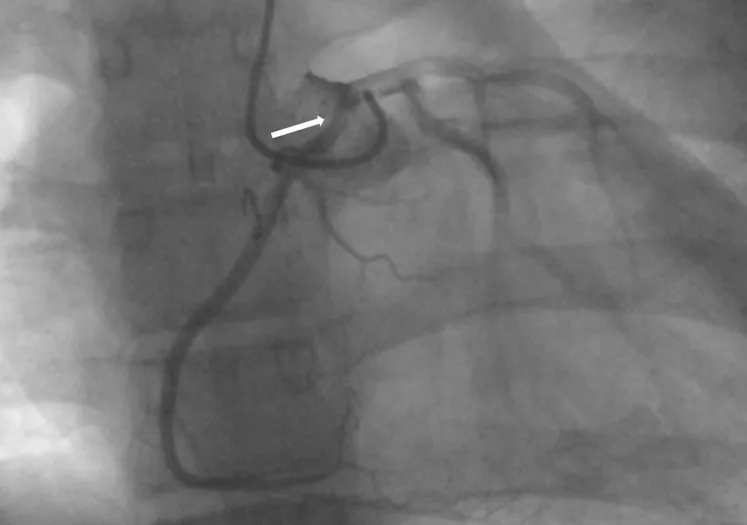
Catheter coronary angiography detects anomalous origin of coronary arteries from left coronary sinus, with slit like right coronary ostium (arrow).
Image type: radiology (x_ray)